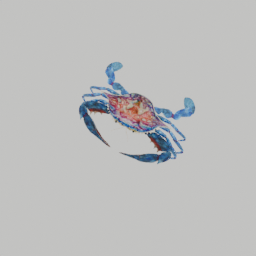
Label: animals